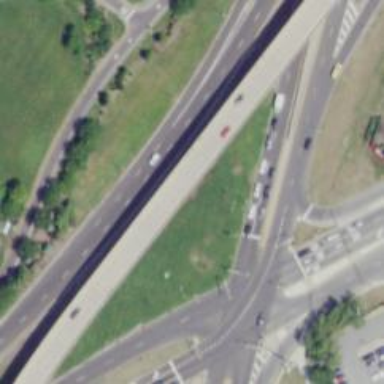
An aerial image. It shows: Trunk link road with asphalt surface.